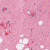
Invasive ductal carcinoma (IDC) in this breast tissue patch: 0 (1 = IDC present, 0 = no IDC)